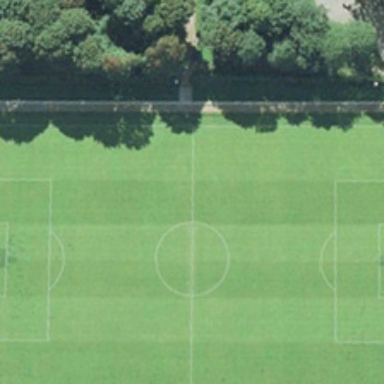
The playground consists of a red track and a green football field .